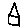
Label: house